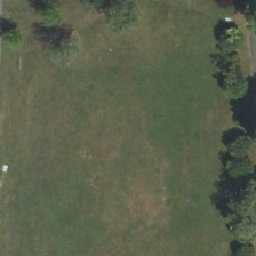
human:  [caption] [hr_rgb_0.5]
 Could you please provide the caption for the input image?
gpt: Several green trees are near a meadow.

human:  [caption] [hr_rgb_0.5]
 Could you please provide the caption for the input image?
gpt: Some green trees are near the pasture.

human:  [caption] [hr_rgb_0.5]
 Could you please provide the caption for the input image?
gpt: There are some green trees nearby.

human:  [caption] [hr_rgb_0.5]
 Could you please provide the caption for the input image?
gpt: There are several green trees near a meadow.

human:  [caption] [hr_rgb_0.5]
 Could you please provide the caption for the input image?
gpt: several green trees are close to a piece of grass.